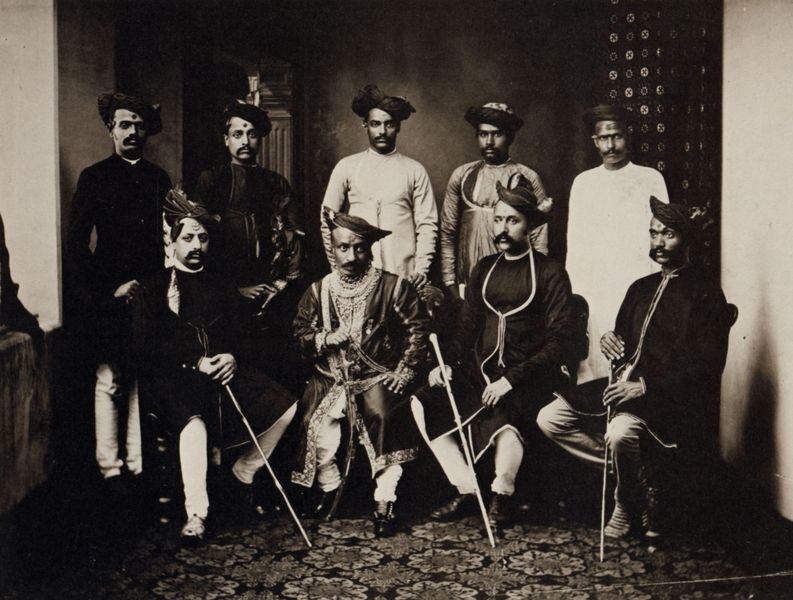
Titel: Der Maharadscha von Dhar und Gefolge
Künstler: Raja Lala Deen Dayal
Schlagwörter: gruppe, mann, schatten, weiß, menschen, sitzen, fenster, hut, hüte, kleid, licht, männer, raum, schwarz, stuhl, stühle, tür, zimmer, beige, muster, teppich, alt, bart, bärte, mützen, schnurrbart, wand, augen, bärtig, kleidung, stehen, stein, bild, bildnis, gruppenbildnis, gruppenportrait, innenraum, portrait, porträt, vorhang, boden, mantel, reich, sitzend, adel, familie, edelsteine, stock, kopfbedeckung, stab, hosen, sepia, schnauz, ernst, schnauzbart, schnauzer, foto, fotografie, posen, orient, orientalisch, schwarzweiß, säbel, uniform, waffen, ketten, stöcke, scheich, mäntel, reihe, herrscher, mosaik, gruppenbild, tracht, stäbe, zwerg, tur, indien, turban, arabien, islam, kolonie, offiziere, minister, neun, osmanen, nahost, edle, abendländisch, inder, geänder, mosaikboden, kolonialzeit, lilliputaner, shalvar, kolinalzeit, koloniebewohner, indier, marahsdscha